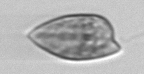
Label: Prorocentrum_dentatum